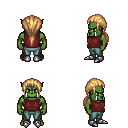
a pixel art fantasy rpg character, male body template, orc, green skin, maroon sleeveless shirt, teal pants, light blonde ponytail hairstyle, metal boots, four views (front, back, left, right), 2x2 character sprite sheet, small pixel art, hard edges, no anti-aliasing